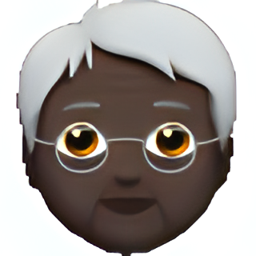
Name: older adult
Emoji: 🧓🏿
Group: People & Body
Sub-group: person